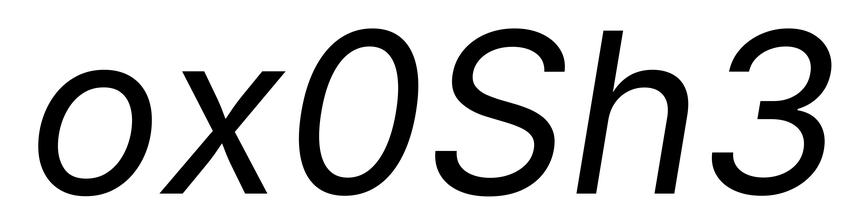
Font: Inter-Italic_Italic